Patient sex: M
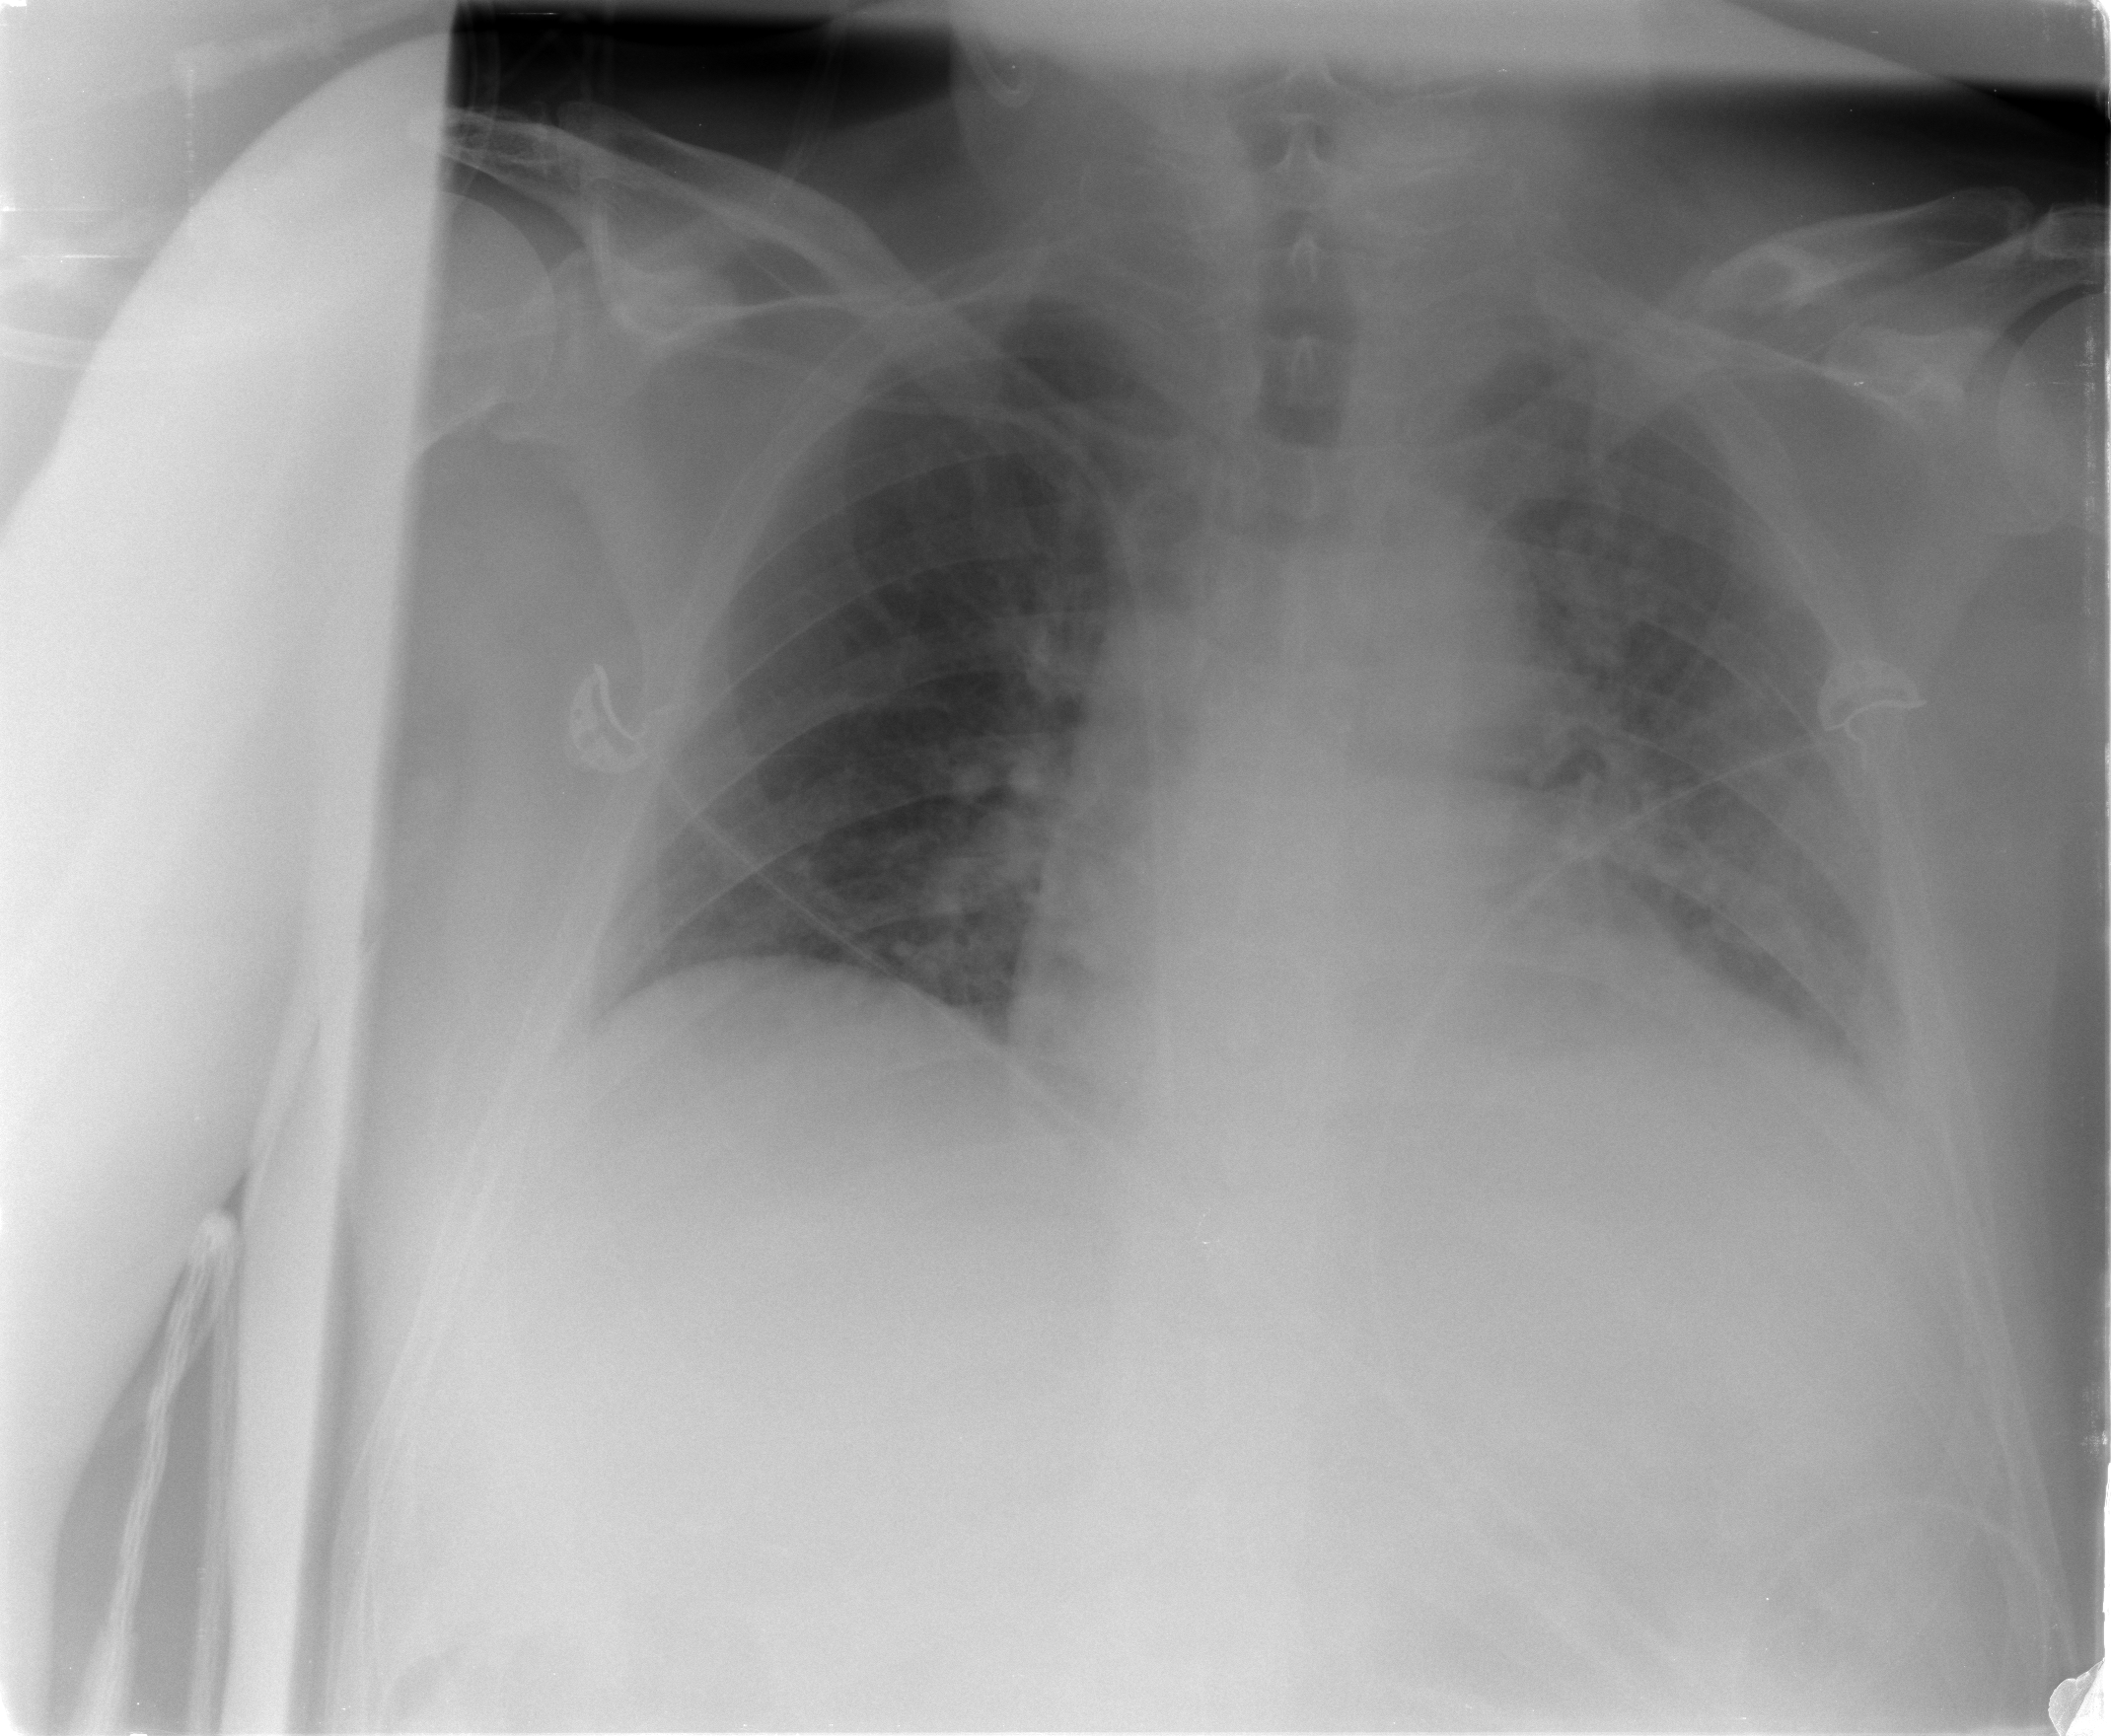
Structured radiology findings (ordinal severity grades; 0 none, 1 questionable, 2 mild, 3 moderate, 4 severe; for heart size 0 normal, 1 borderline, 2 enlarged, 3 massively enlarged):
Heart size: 0
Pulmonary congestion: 0
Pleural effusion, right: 0
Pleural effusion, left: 2
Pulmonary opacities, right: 0
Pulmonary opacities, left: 0
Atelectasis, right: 0
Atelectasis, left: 2